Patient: sex F, age 58
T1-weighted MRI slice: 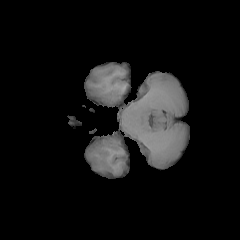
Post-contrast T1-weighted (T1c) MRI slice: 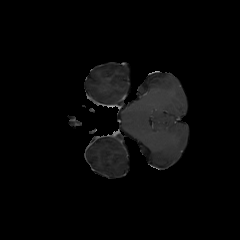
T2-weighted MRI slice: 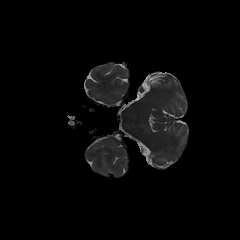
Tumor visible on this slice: no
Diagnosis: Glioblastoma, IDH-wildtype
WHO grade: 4